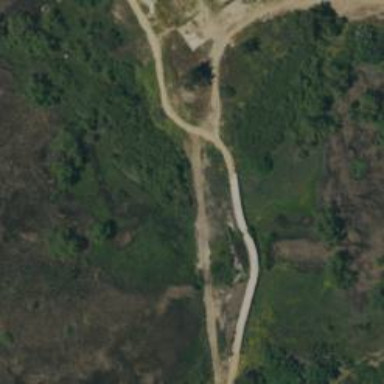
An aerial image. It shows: Path leading to bridge.